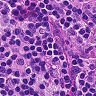
Metastatic tissue present: no